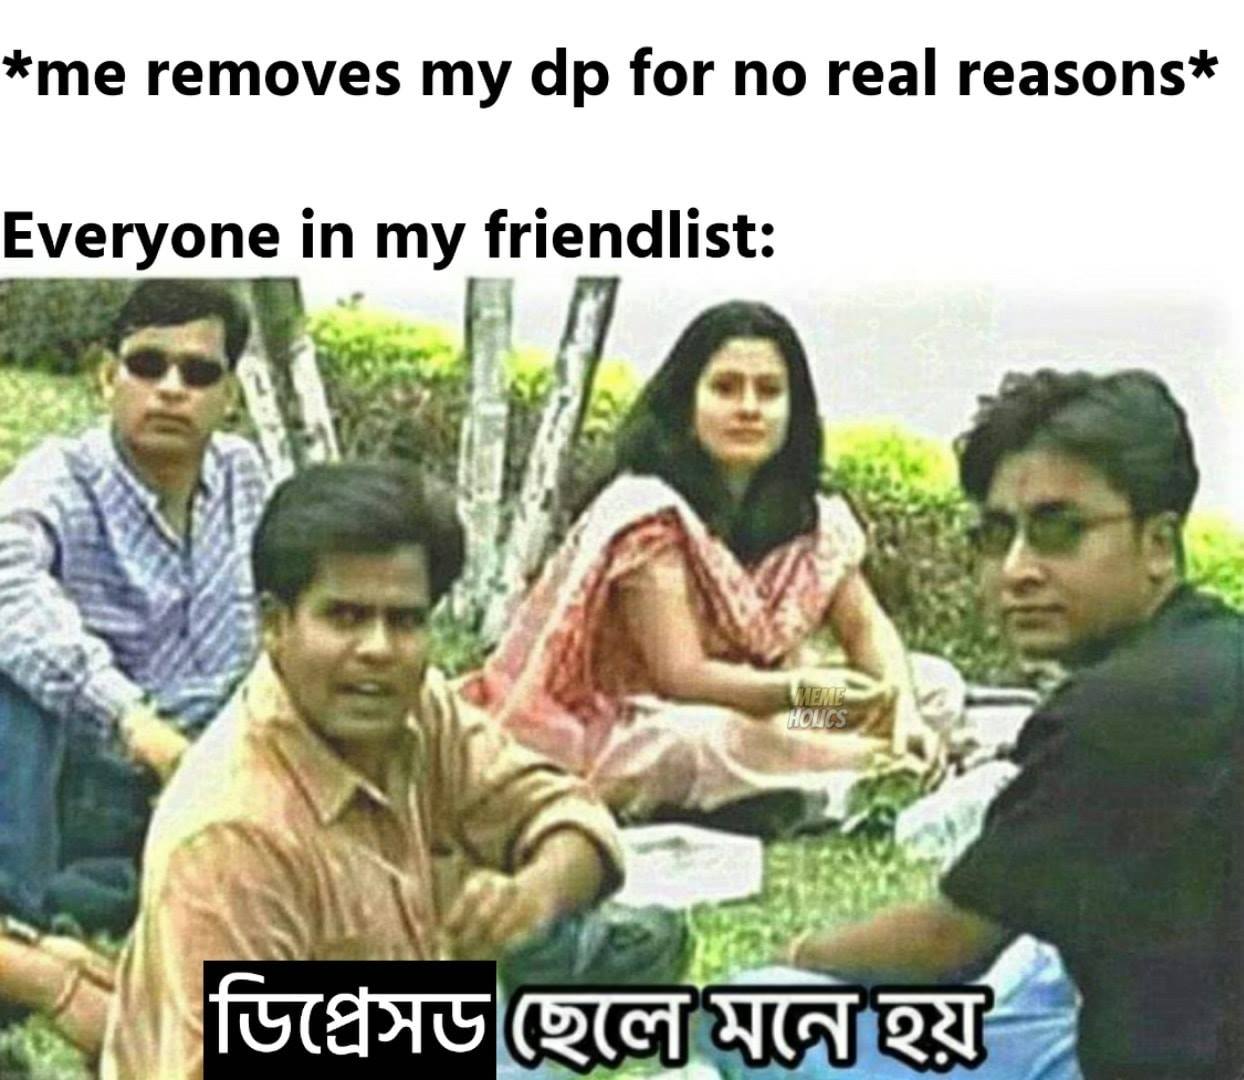
Caption: *me removes my dp for no real reasons*    Everyone in  my friendlist:      ডিপ্রেসড ছেলে মনে হয়
Label: non-hate